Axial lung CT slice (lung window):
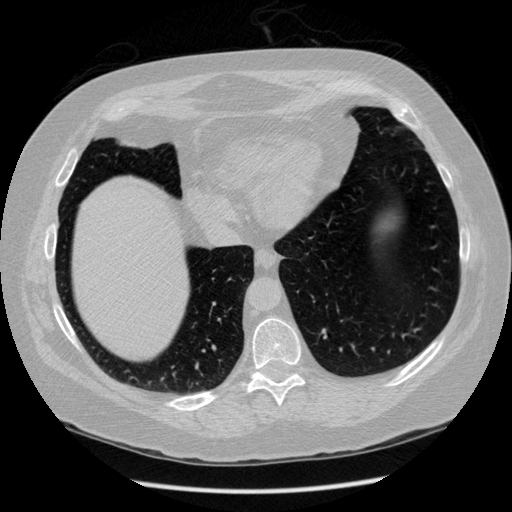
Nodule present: no